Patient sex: M
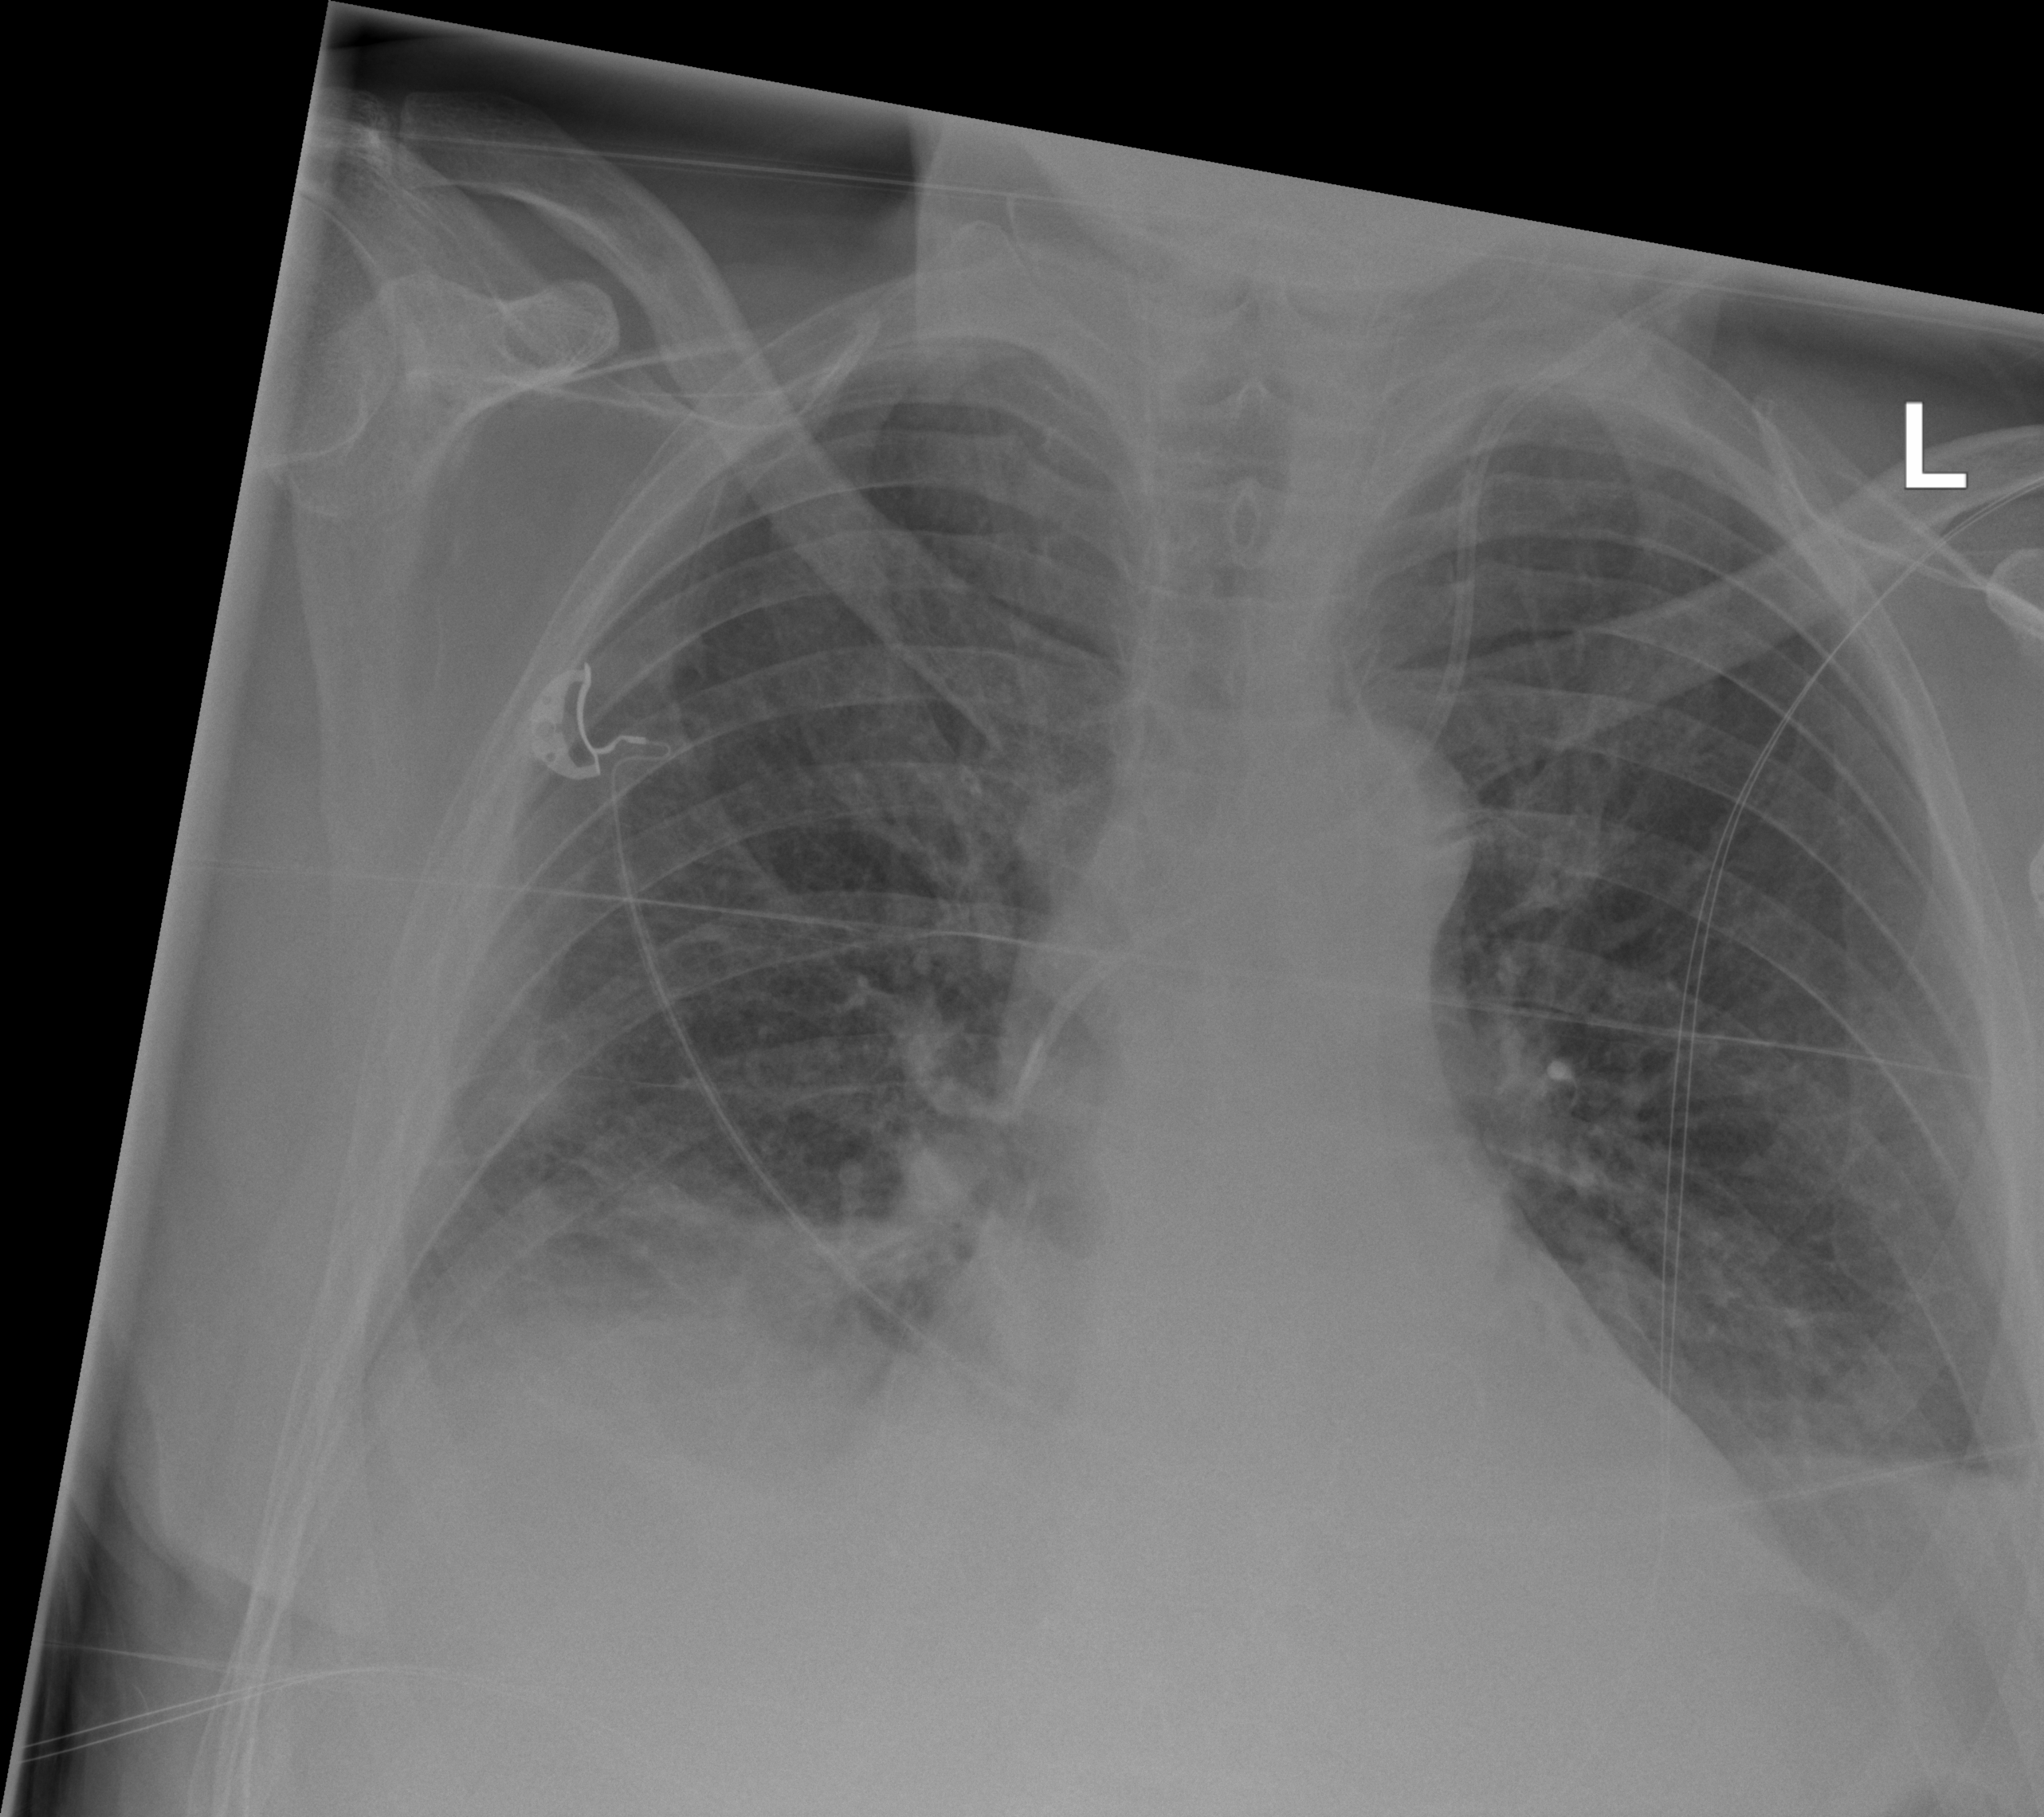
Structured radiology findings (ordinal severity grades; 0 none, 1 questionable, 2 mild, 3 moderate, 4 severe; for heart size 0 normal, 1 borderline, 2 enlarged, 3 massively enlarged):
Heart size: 1
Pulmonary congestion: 2
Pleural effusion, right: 2
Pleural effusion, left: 2
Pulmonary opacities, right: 2
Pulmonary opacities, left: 0
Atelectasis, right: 2
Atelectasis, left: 2